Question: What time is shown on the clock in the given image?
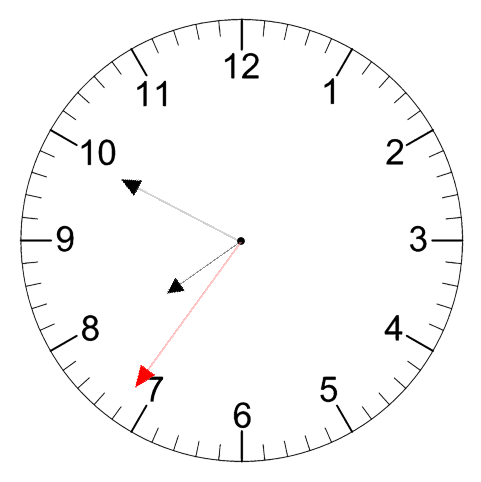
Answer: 07:49:36